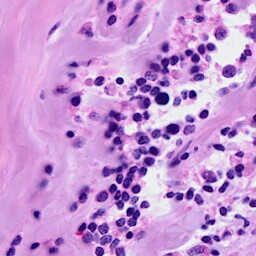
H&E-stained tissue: Breast